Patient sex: F
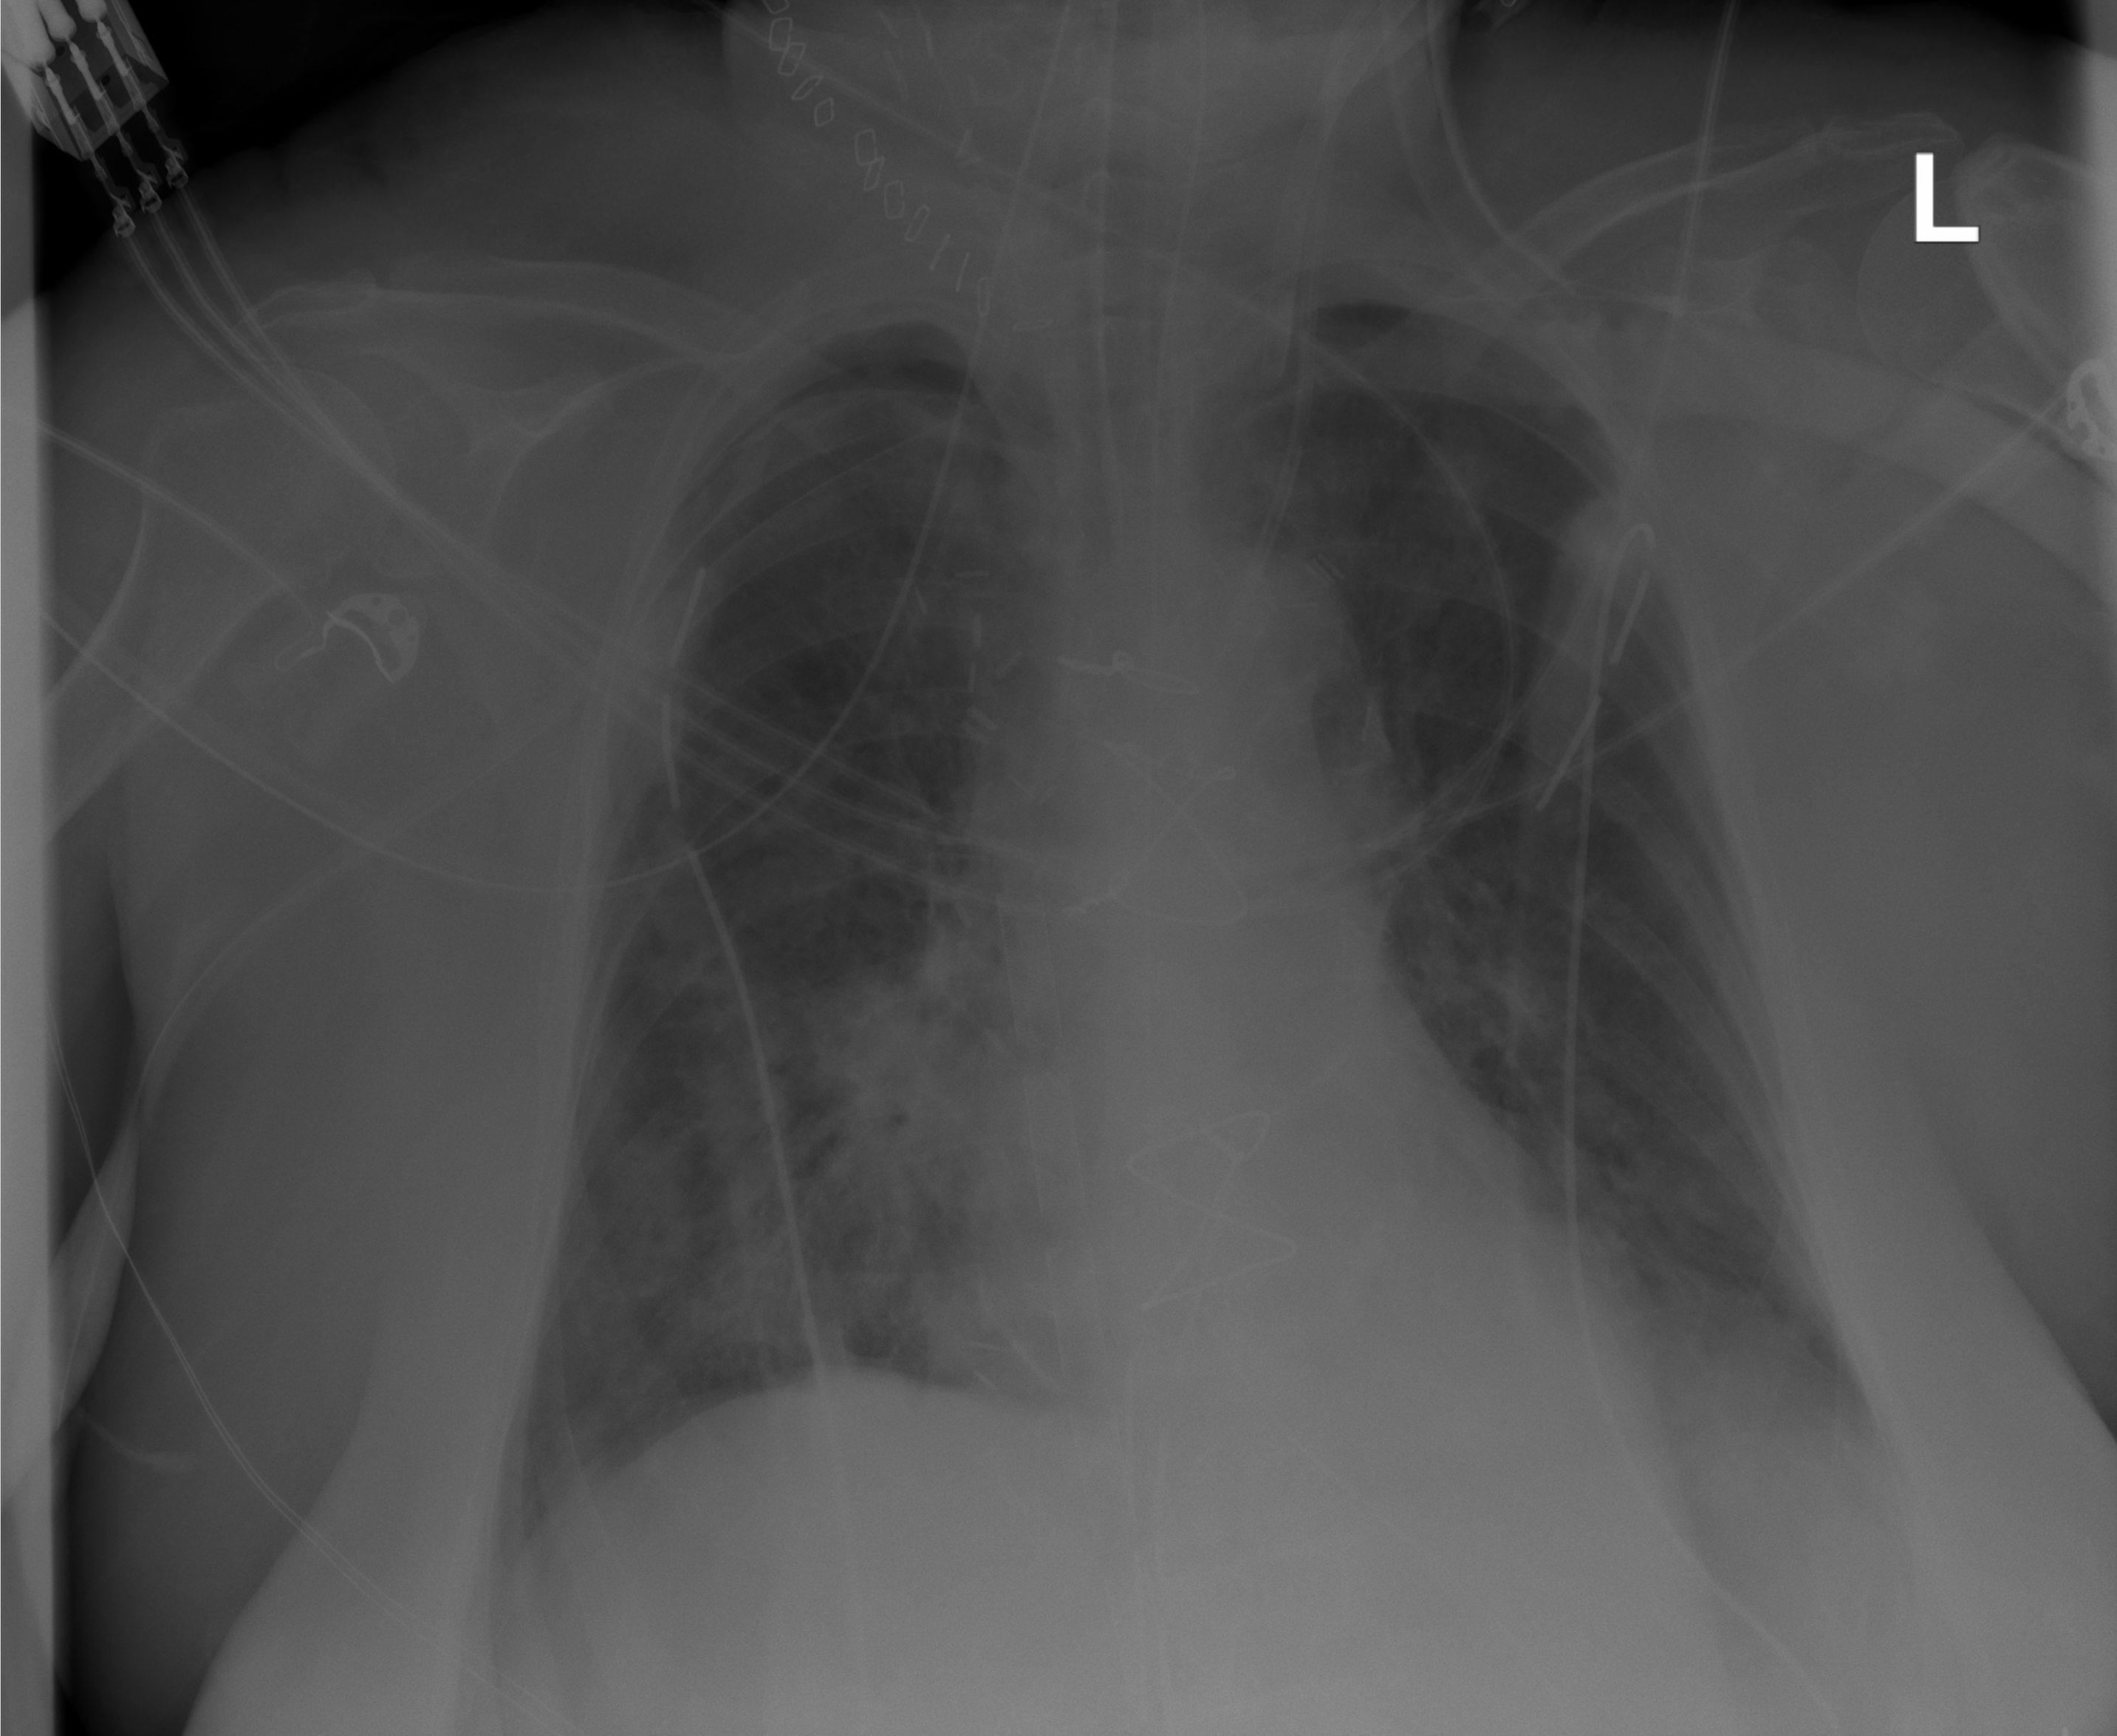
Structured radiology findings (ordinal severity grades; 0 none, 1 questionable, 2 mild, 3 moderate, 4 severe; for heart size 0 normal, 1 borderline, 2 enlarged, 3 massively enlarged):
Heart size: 0
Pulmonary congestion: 2
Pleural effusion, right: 0
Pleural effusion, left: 0
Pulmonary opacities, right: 3
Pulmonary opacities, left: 2
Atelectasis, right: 1
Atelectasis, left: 0